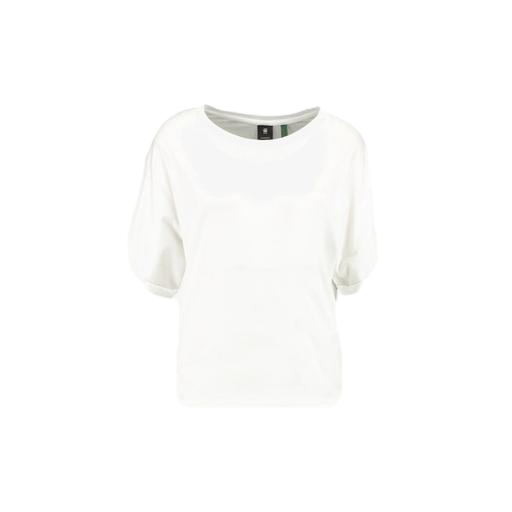
batwing t-shirt, only white t-shirt, white pima t-shirt only macy, white background